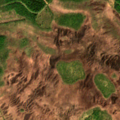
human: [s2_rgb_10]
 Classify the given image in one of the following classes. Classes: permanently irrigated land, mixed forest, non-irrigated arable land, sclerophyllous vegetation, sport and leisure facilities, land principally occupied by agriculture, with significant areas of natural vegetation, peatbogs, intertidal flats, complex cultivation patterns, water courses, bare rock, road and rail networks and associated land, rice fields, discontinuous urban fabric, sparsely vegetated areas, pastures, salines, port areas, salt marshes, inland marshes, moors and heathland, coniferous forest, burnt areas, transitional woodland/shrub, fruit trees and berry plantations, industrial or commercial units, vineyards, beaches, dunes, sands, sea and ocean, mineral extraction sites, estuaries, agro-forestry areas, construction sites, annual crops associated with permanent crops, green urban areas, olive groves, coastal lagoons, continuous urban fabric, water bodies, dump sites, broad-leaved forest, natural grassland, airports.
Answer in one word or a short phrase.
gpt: mixed forest, transitional woodland/shrub, peatbogs